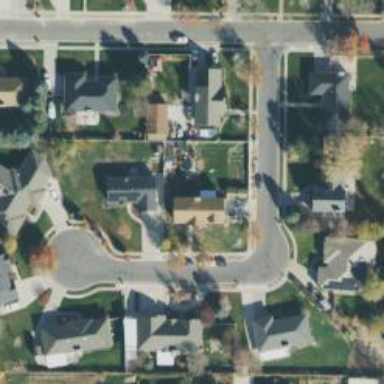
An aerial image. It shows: Neighborhood.